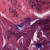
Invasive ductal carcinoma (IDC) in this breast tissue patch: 0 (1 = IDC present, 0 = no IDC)